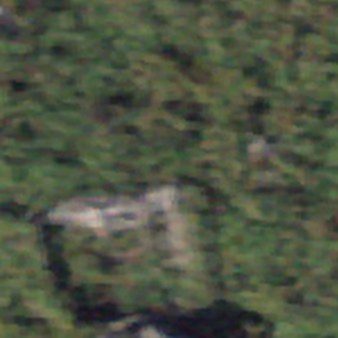
Label: other